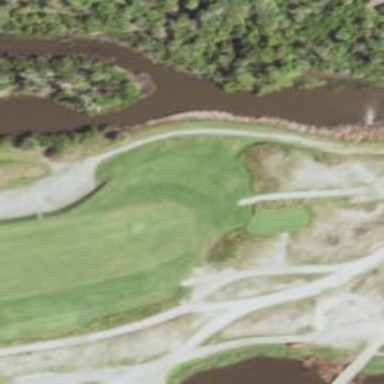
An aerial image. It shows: Pathway for golfing.